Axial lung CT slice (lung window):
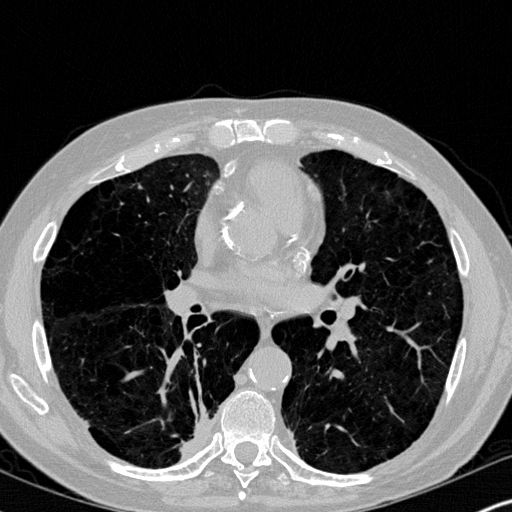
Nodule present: no